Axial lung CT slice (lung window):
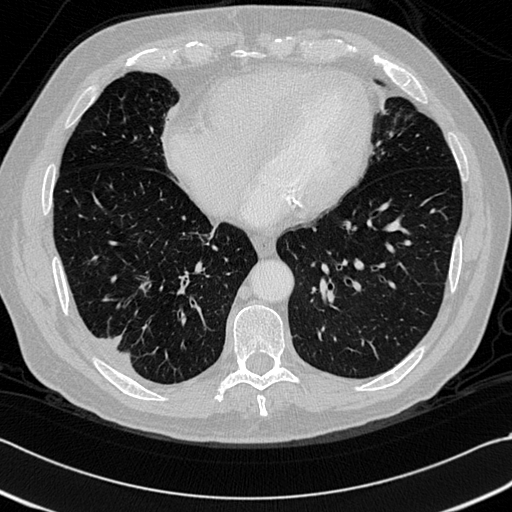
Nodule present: no